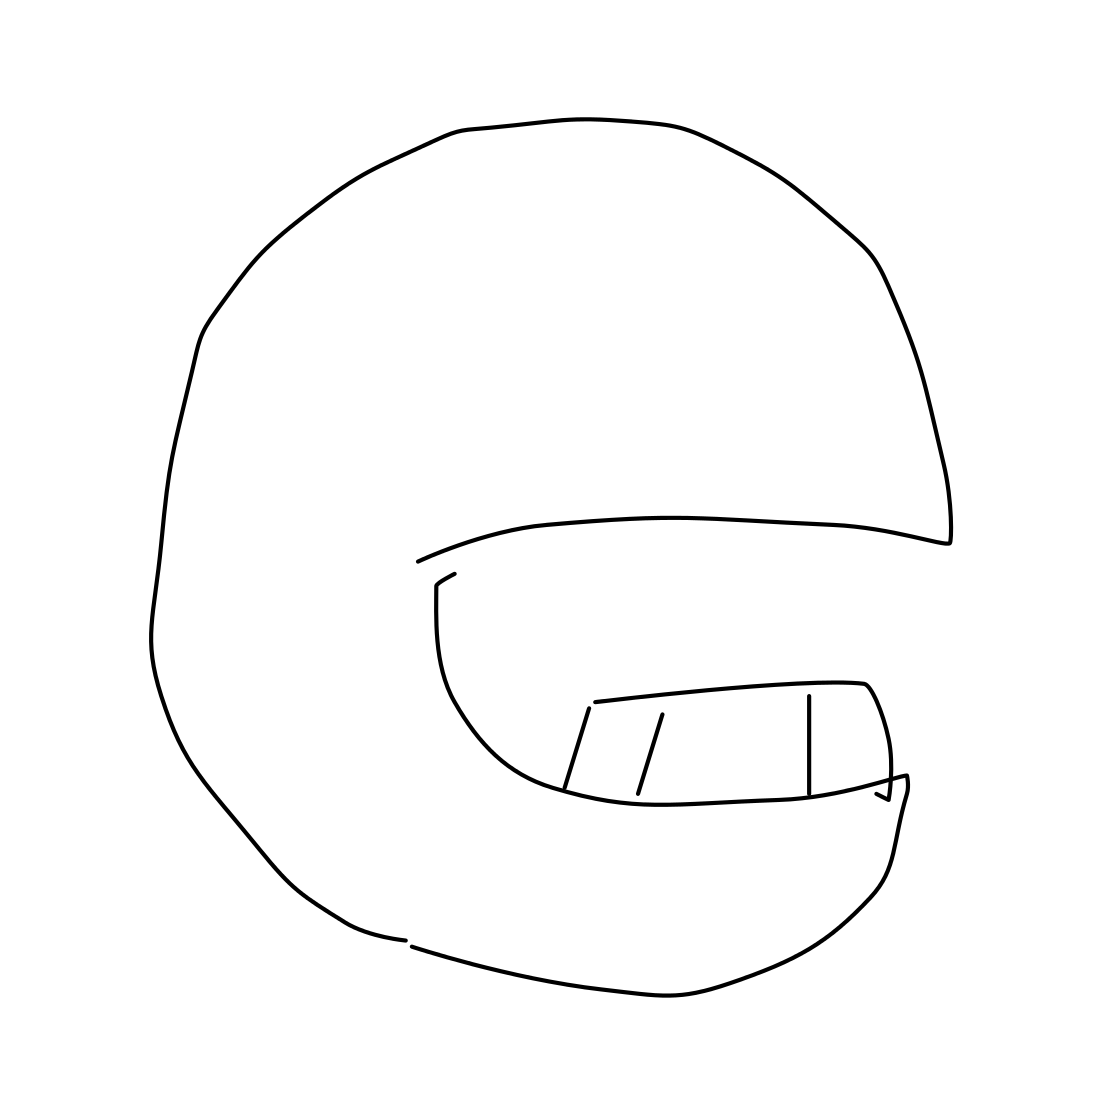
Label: helmet